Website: home-depot
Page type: order-tracking
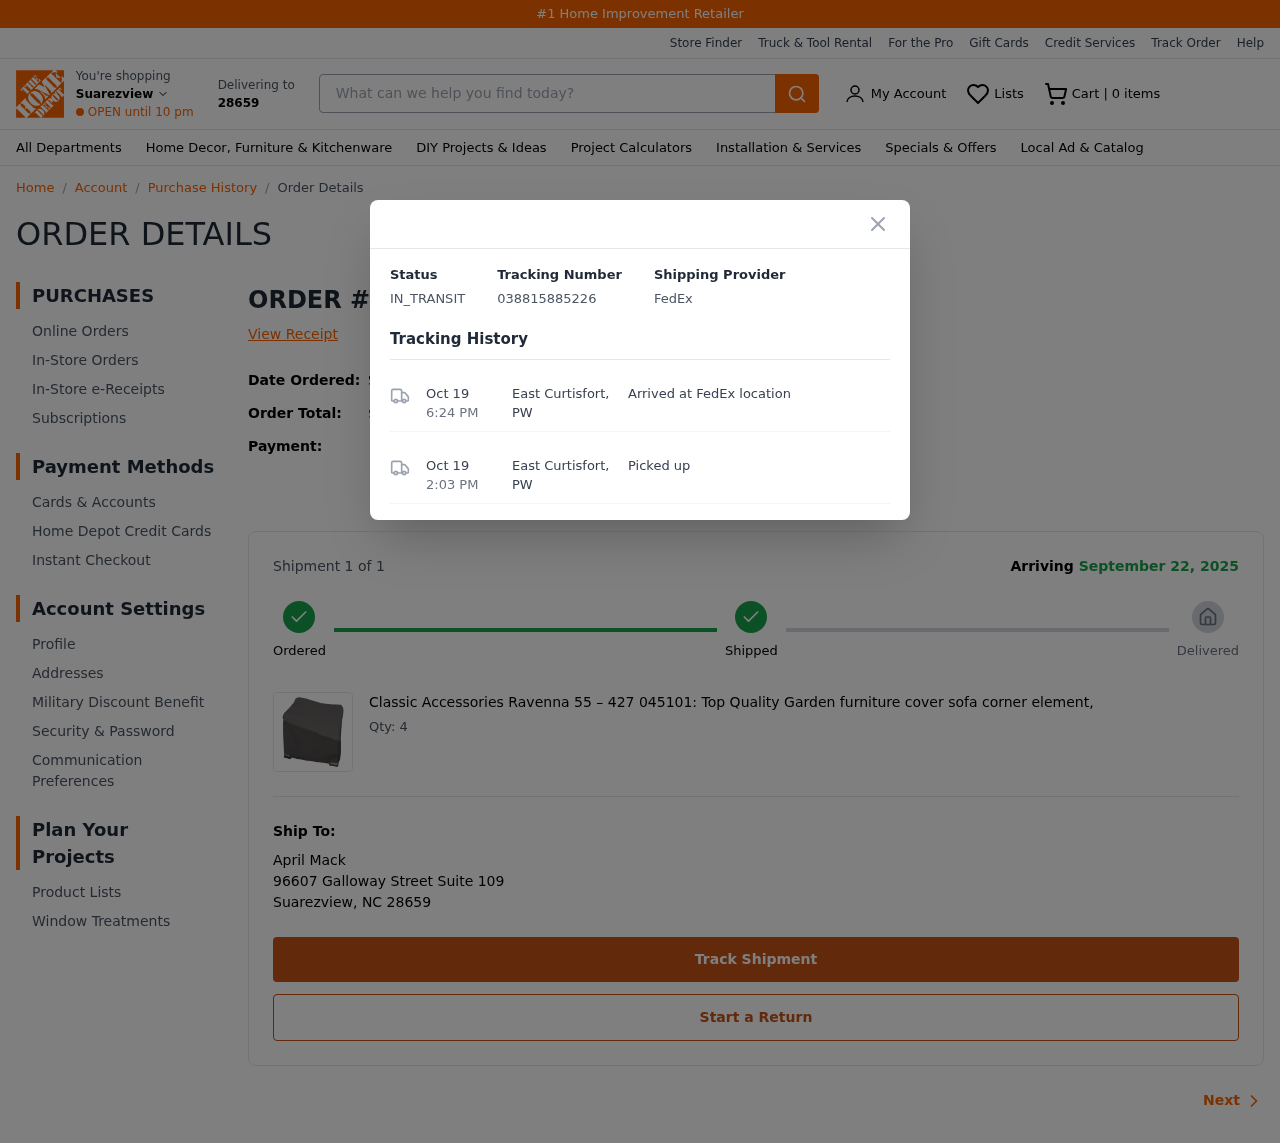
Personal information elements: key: PII_CARD_LAST4
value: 8265
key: PII_CITY
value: Suarezview
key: PII_CITY_STATE_ZIP
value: Suarezview, NC 28659
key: PII_FULLNAME
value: April Mack
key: PII_POSTCODE
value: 28659
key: PII_STREET
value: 96607 Galloway Street Suite 109
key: PII_CITY_STATE2
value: East Curtisfort, PW
Product elements: key: PRODUCT1_NAME
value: Classic Accessories Ravenna 55 – 427 045101: Top Quality Garden furniture cover sofa corner element,
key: PRODUCT1_QUANTITY
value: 4
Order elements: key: ORDER_NUM_ITEMS
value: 0
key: ORDER_ID
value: #RA630312644
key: ORDER_DATE
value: September 16, 2025
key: ORDER_TOTAL
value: $177.45
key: ORDER_SUBTOTAL
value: $164.00
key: ORDER_SHIPPING_COST
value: FREE
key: ORDER_TAX
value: $13.45
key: ORDER_NUM_ITEMS
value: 1
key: ORDER_DELIVERY_DATE
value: September 22, 2025
Search elements: key: HEADER_SEARCH
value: What can we help you find today?
Other elements: key: TRACKING_NUMBER
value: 038815885226
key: TRACKING_DATE1
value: Oct 19
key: TRACKING_TIME1
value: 6:24 PM
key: TRACKING_DATE2
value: Oct 19
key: TRACKING_TIME2
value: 2:03 PM